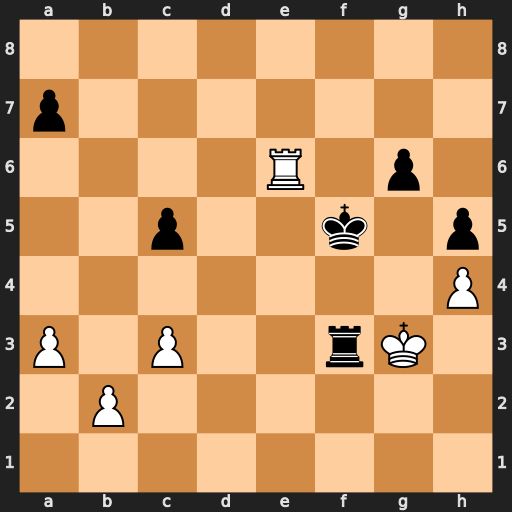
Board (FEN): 8/p7/4R1p1/2p2k1p/7P/P1P2rK1/1P6/8
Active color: w
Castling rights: -
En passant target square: -
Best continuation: Kxf3 Kxe6 b4 cxb4 cxb4 g5 hxg5